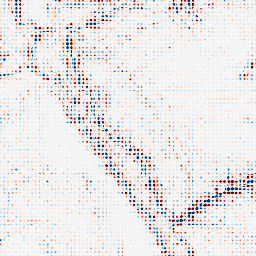
Category: wavelet
Decomposition family: wavelet_dwt
Decomposition parameters: wavelet: db2
level: 3
Upsampling method: sinc_hamming
Upsampling parameters: scale: 8
kernel_size: 4
Upsampling scale: 8